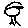
Label: bird